Field crop: tomato
Growth stage: 2
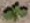
Species: solanum